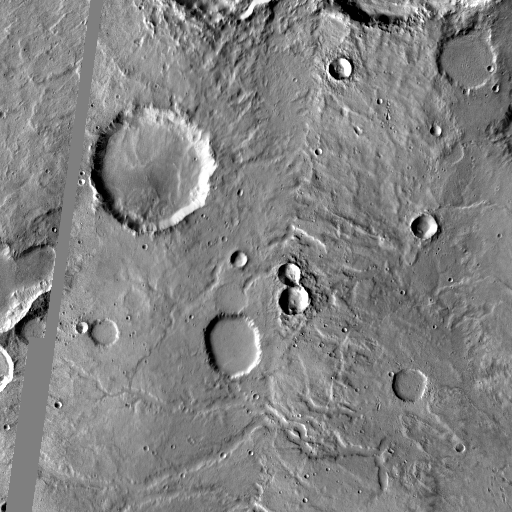
Crater classes present: Background, Other, Buried, Secondary